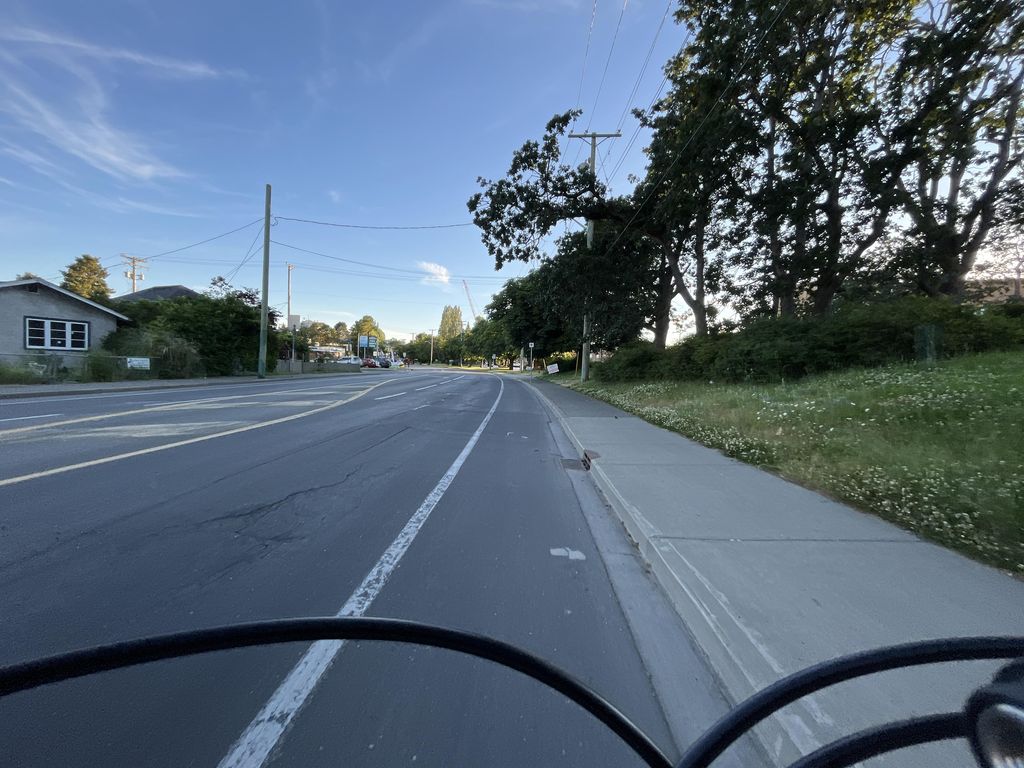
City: victoria